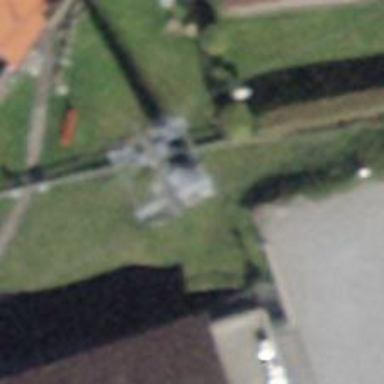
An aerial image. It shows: Pylon for aerialway.